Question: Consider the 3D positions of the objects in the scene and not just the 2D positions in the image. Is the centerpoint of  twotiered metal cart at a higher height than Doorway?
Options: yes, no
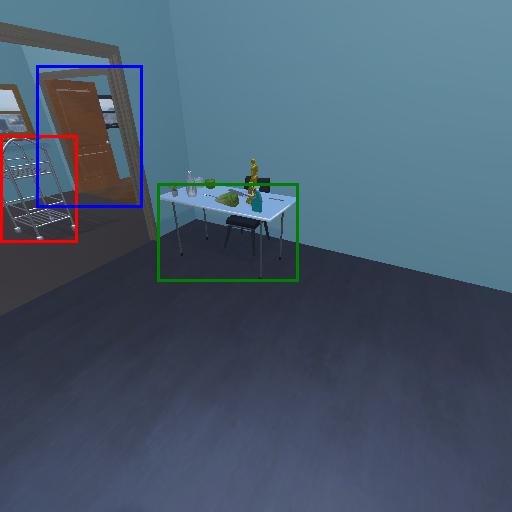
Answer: yes